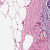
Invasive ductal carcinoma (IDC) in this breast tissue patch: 0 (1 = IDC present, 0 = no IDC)